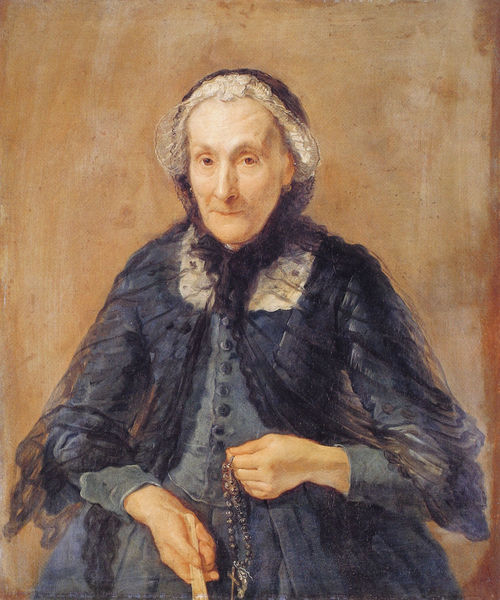
Titel: wahrscheinlich Porträt von Marie-Thérèse Rodet, Madame Geoffrin
Künstler: Jean-Baptiste Greuze
Institution: Berlin, Staatliche Museen - Preußischer Kulturbesitz
Schlagwörter: blau, hand, umhang, braun, frau, kleid, mund, nase, orange, schwarz, schleier, tuch, beige, fächer, haube, alt, kragen, spitze, ohren, violett, kerze, knöpfe, kreuz, greisin, rosenkranz, alte frau, kreutz, was, ist, das?